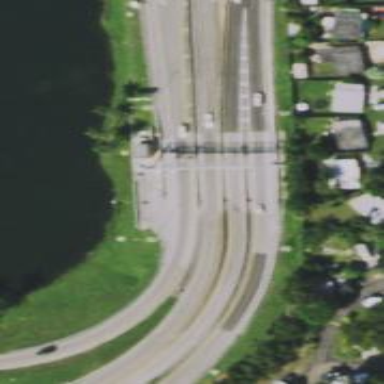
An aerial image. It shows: Toll gantry on the road.